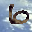
Label: 6